Question: I am generating a (GraphViz) "dot" file for a given set of nodes, and edges. The nodes are ordered in y-dimension with rank=same, in x-dimension within the rank. The edges are sorted in the order they should be drawn. Unfortunately "dot" does not respect the order in the x-dimension. If it would, I would achieve a crossing-free layout for plane digraphs. No matter if they are cyclic, or acyclic.
My questions:
1. How can I tell "dot" to respect the relative order of nodes and edges
2. Is there an alternative to "dot", which respects the relative order, i.e. accepts the layout, and does the physical rendering.

Sorry, was not able to upload the dot file.<URL>
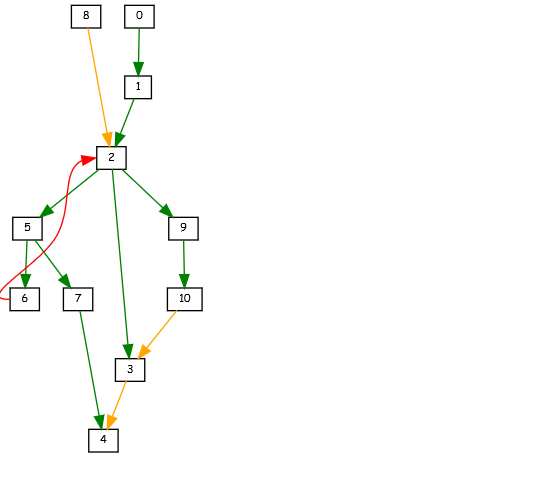
Answer: Thanks a lot. I thougt "rank=same;0;8;" implicitly means the same as "rank=same;0->8 [style=invis];".
Anyways, my concern was not the crossing edge. This seems to be a bug, because there is enough place left to (6) and (2) to draw a line. One has to move everything a little to right.
My algorithm generates an order such that every tree (green) edge can be drawn down/right, every cross (orange) edge down/left, and every back (red) edge up/left. With no crossings, if the graph is plane. In order to achieve this, (8) must be drawn to the right of (0). I am really happy, because exactly this happens, if I use your technique.
'''
digraph {
graph [charset=latin1, size ="19,46, 11,12"]
node [shape=box, fontname="Comic Sans MS", fontsize=8, height=0.2, width=0.2, ordering=out]
{ rank=same; 0 -> 8 [style=invis]; }
{ rank=same; 1; }
{ rank=same; 2; }
{ rank=same; 5 -> 9; [style=invis]; }
{ rank=same; 6 -> 7 -> 10; [style=invis]; }
{ rank=same;3; }
{ rank=same;4; }
0 -> 1 [color=green]
1 -> 2 [color=green]
8 -> 2 [color=orange]
2 -> 5 [color=green]
5 -> 6 [color=green]
6 -> 2 [color=red, tailport=w, headport=w]
5 -> 7 [color=green]
7 -> 4 [color=green]
2 -> 3 [color=green]
2 -> 9 [color=green]
9 -> 10 [color=green]
10 -> 3 [color=orange]
3 -> 4 [color=orange]
}
'''
and the layout of it<URL>